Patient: sex M, age 57
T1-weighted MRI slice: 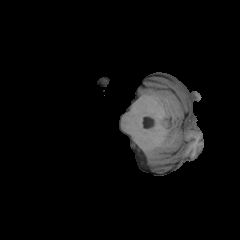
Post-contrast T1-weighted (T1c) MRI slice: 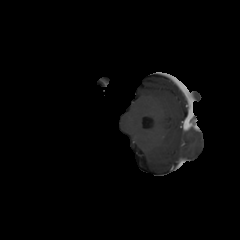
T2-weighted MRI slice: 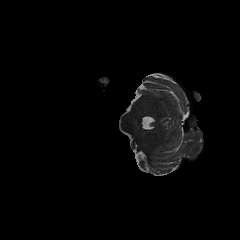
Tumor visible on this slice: no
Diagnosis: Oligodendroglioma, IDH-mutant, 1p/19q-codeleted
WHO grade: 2